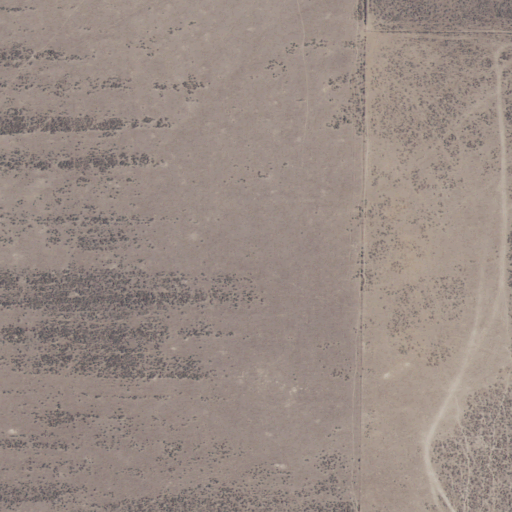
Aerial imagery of mountain in Idaho named Antelope Hill containing only grassland